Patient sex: M
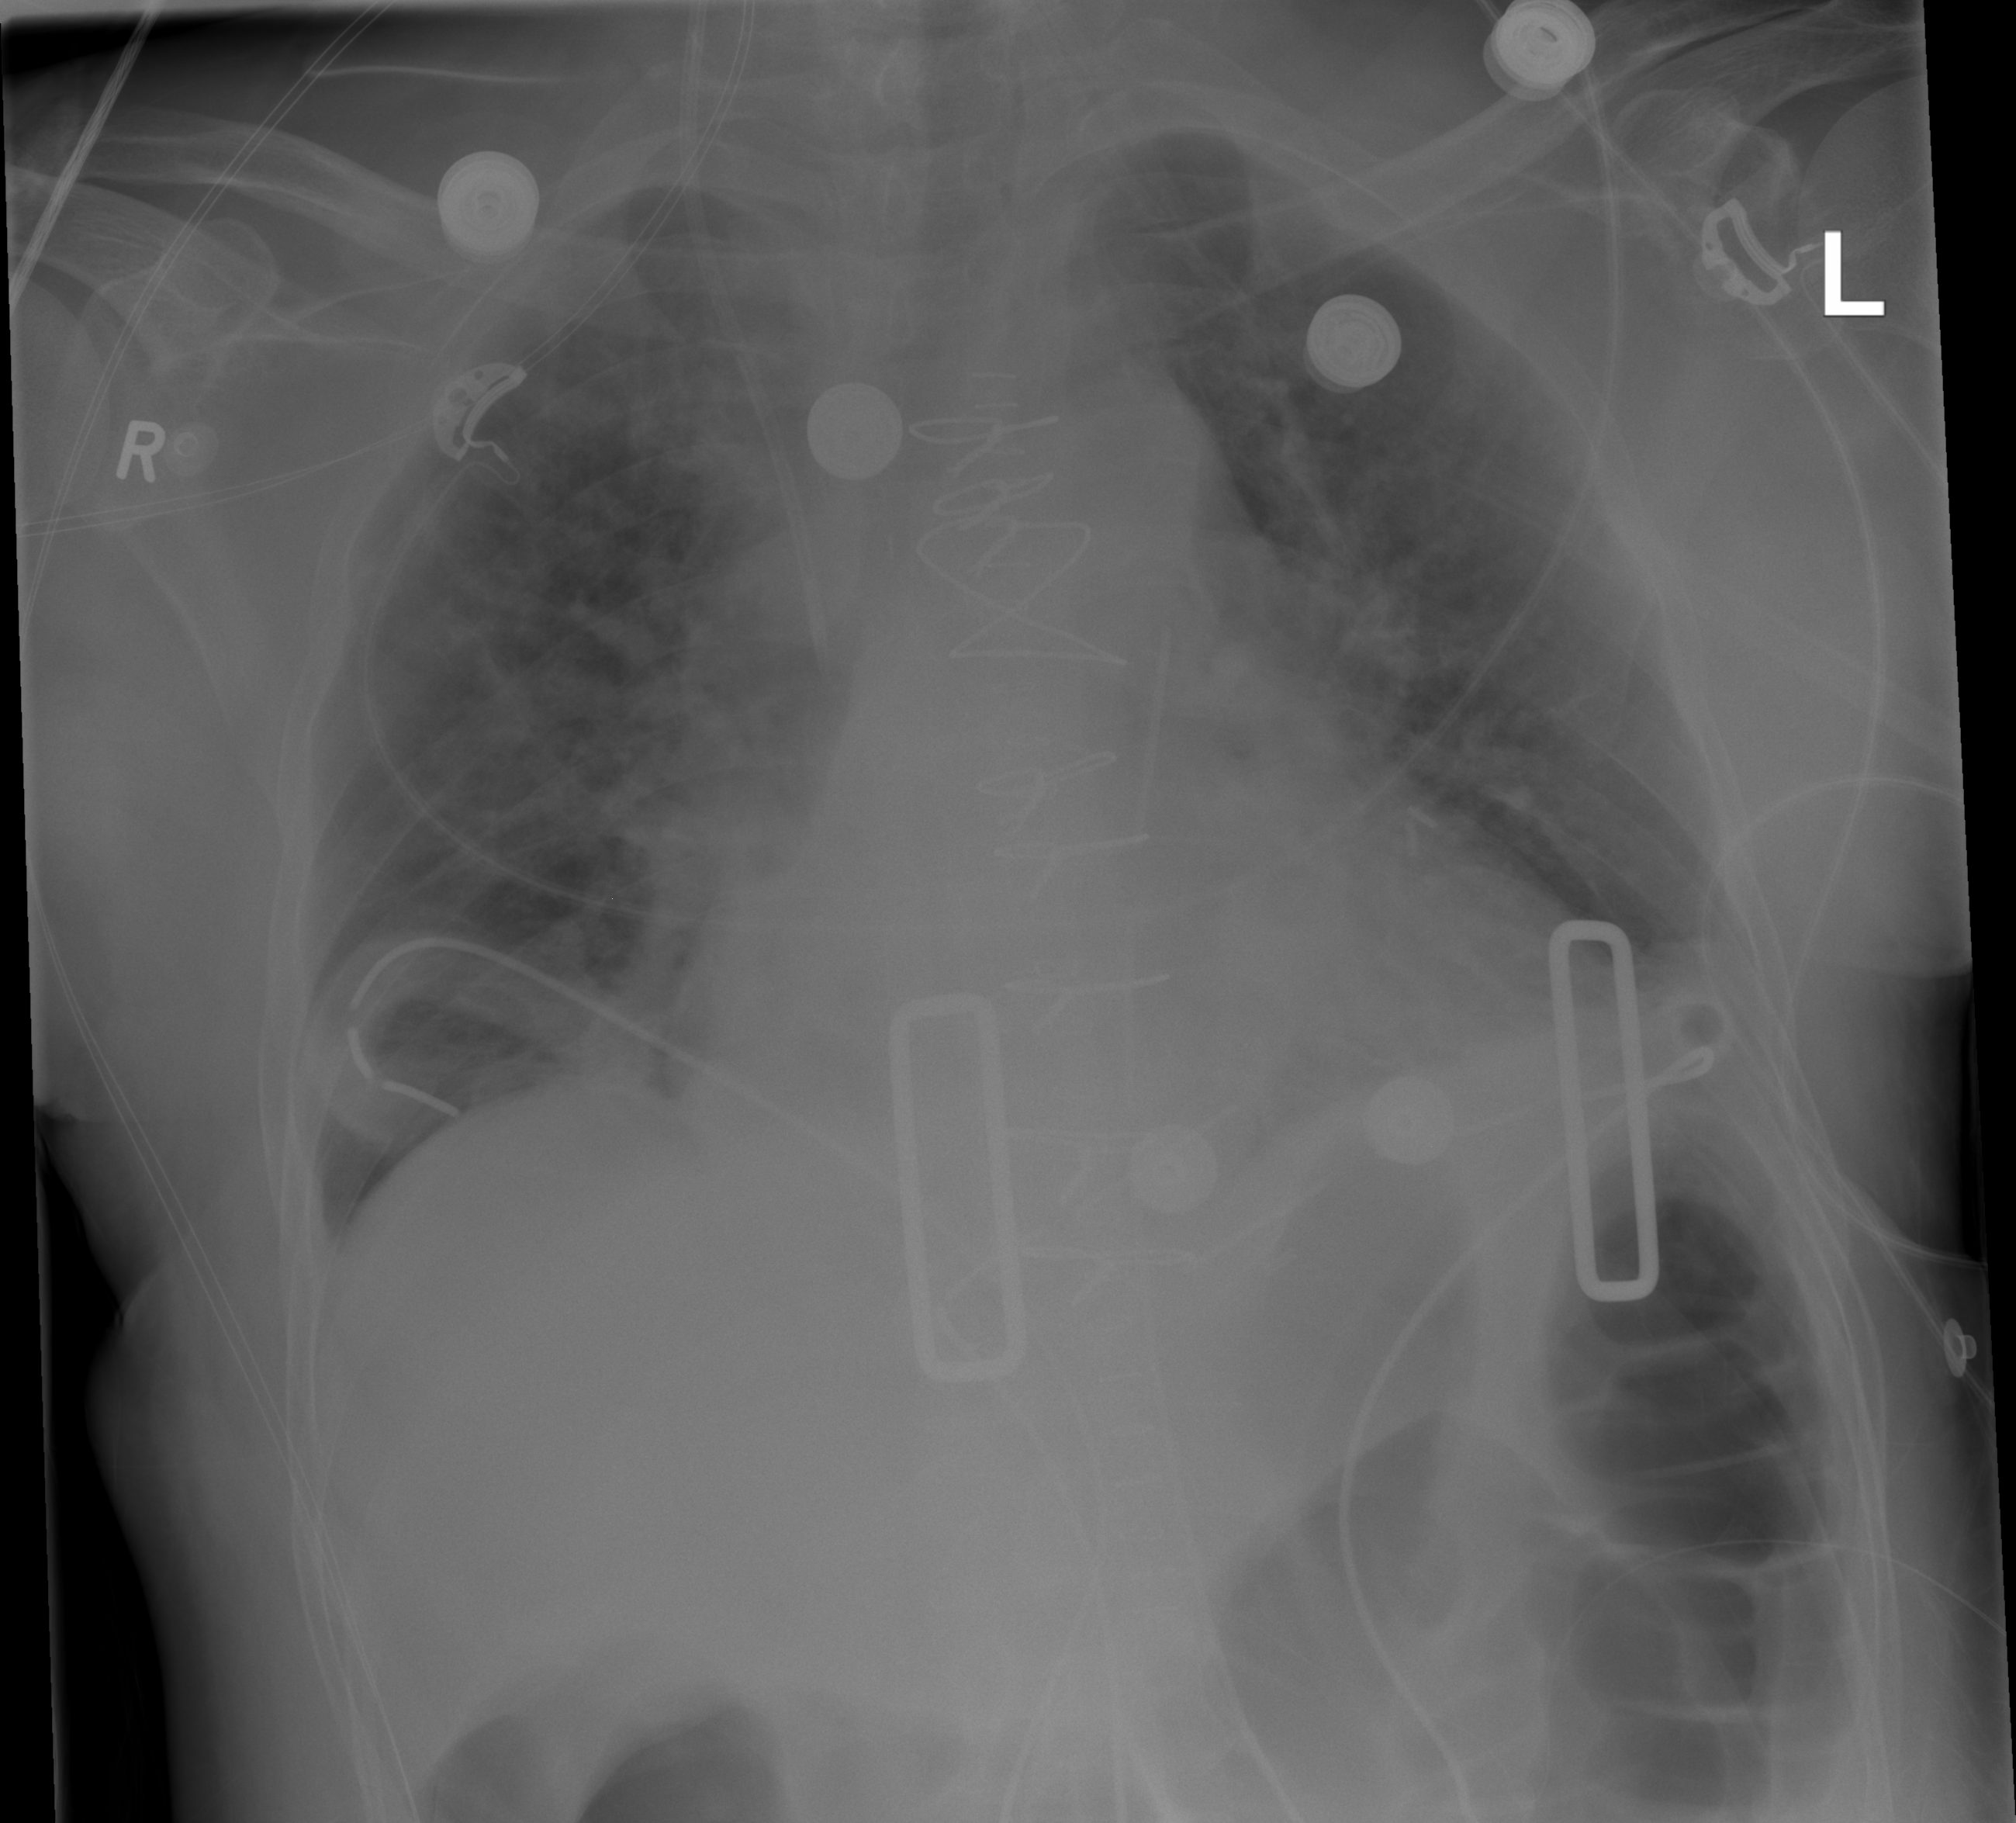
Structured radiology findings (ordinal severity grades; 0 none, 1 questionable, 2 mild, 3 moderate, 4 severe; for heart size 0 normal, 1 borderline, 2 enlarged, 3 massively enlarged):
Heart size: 2
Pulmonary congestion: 2
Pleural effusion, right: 0
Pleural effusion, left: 1
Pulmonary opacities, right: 2
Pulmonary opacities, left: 1
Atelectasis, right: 2
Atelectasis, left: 2